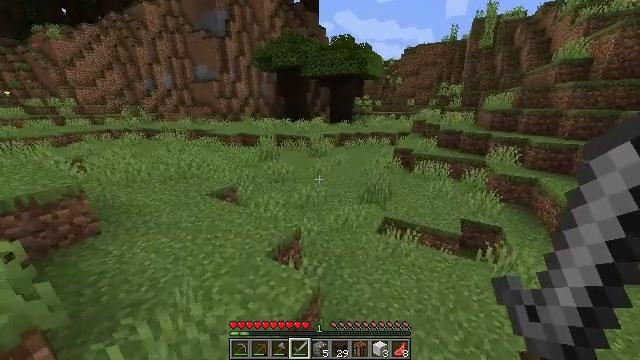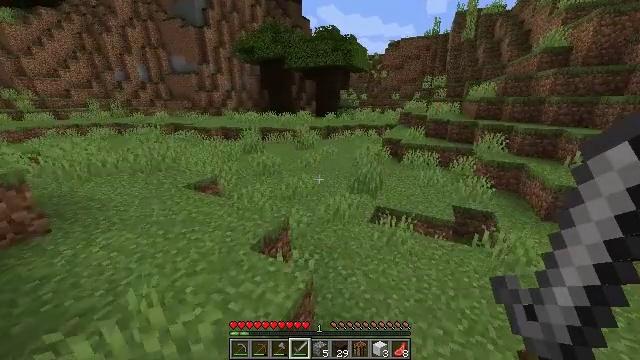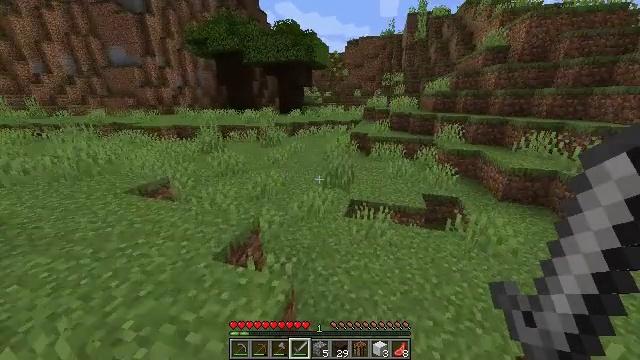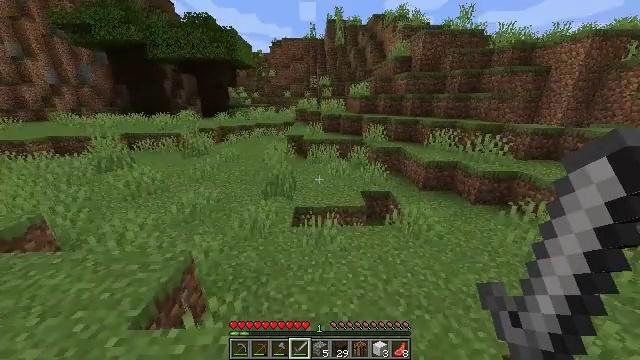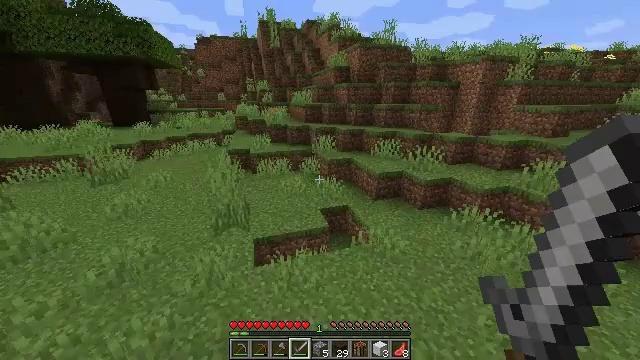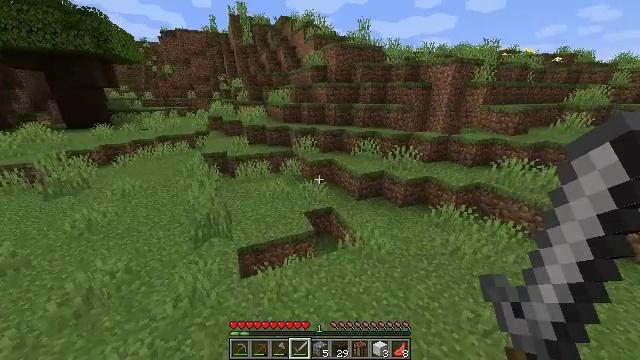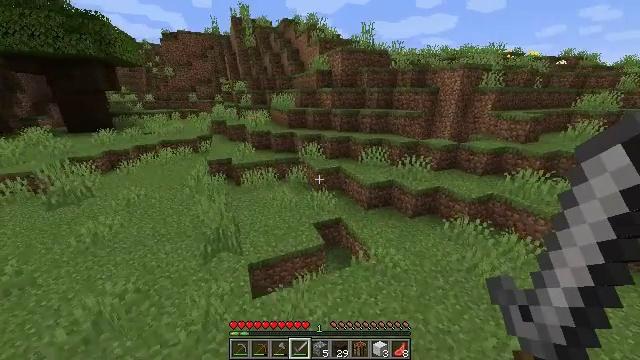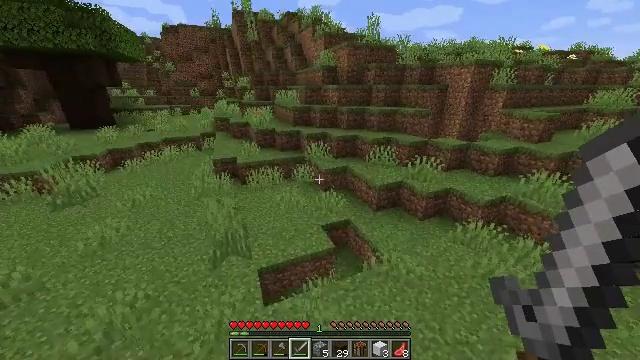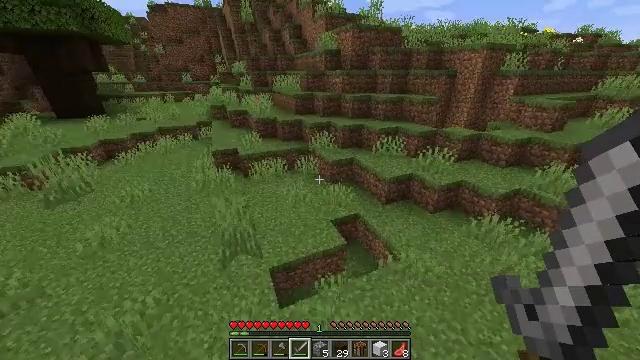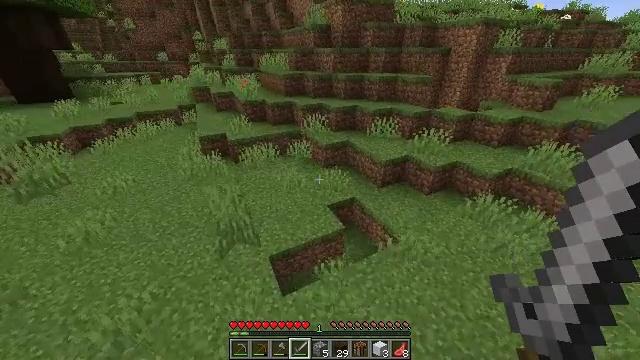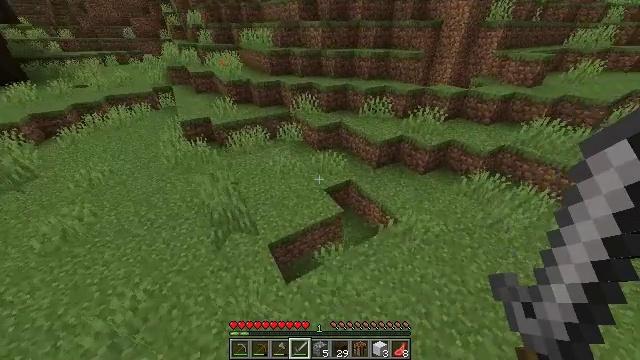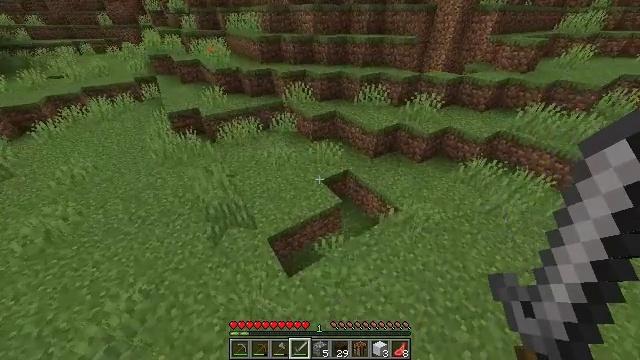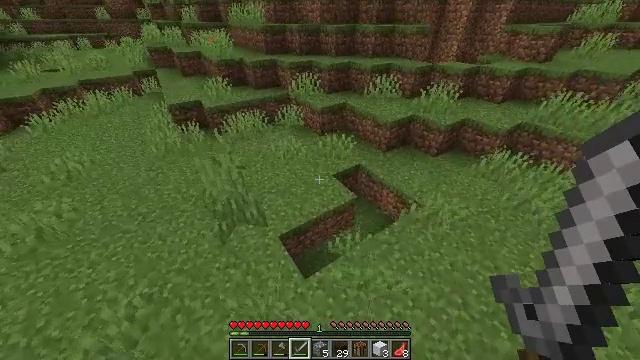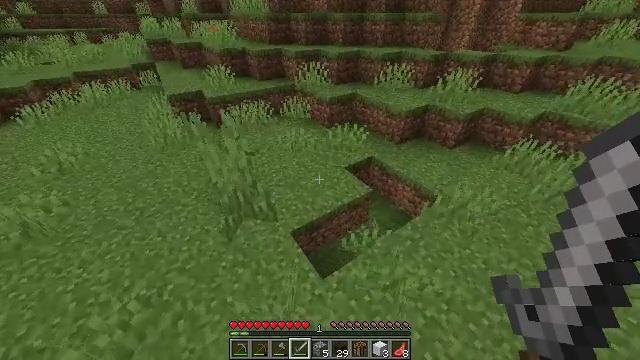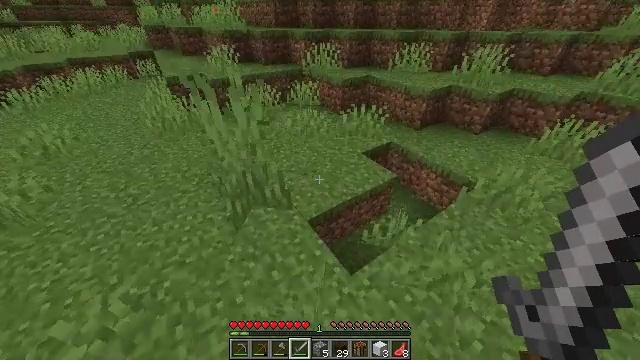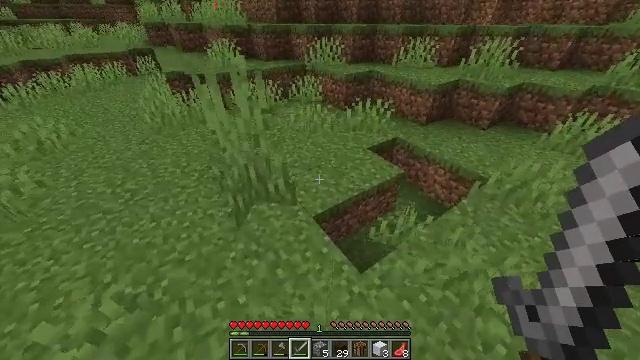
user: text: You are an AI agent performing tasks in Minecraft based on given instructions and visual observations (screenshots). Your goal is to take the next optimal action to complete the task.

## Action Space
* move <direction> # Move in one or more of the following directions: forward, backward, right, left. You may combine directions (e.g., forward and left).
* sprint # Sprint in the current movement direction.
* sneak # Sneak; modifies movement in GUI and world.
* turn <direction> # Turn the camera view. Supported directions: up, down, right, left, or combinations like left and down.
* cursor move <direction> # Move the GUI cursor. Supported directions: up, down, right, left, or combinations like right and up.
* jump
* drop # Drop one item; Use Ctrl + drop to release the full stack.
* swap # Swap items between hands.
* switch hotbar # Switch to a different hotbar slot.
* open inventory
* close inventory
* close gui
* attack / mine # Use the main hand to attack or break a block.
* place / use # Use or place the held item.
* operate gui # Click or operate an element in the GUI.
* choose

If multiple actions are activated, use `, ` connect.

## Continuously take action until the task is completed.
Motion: motion action
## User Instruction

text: Collect sand to make glass.
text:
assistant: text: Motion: move forward, sprint, turn right, jump
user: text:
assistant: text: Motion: move forward and move left, sprint, turn right, jump
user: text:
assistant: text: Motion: move forward and move left, sprint, turn right, jump
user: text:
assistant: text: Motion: move forward and move left, sprint, turn right, jump
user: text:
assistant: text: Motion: move forward and move left, sprint, turn right, jump
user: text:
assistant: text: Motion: move forward and move left, sprint, jump
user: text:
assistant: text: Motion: move forward and move left, sprint, turn down, jump
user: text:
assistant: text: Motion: move forward and move left, sprint, turn right and down, jump
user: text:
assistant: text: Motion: move forward and move left, sprint, turn right and down, jump
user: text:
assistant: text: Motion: move forward and move left, sprint, turn right and down, jump
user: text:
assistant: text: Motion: move forward and move left, sprint, turn right and down, jump
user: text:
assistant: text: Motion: move forward and move left, sprint, jump
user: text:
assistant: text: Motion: move forward and move left, sprint, jump
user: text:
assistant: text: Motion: move forward and move left, sprint, jump
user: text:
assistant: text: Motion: move forward and move left, sprint, jump
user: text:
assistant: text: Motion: move forward and move left, sprint, turn left and up, jump
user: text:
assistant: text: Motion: move forward and move left, sprint, turn left and up, jump
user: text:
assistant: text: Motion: move forward and move left, sprint, turn left and up, jump
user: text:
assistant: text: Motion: move forward and move left, sprint, turn left and up, jump
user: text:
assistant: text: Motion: move forward and move left, sprint, turn left, jump
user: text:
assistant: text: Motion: move forward, sprint, turn left, jump
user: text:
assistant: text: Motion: move forward, sprint, turn left, jump
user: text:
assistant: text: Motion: move forward, sprint, turn left, jump
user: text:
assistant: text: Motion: move forward, sprint, jump
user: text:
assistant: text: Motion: move forward, sprint, jump
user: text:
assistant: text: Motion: move forward, sprint, turn left, jump
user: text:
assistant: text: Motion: move forward, sprint, turn left, jump
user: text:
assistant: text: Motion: move forward, sprint, turn left, jump
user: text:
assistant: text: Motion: move forward and move right, sprint, turn left, jump
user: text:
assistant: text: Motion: move forward and move right, sprint, turn left, jump